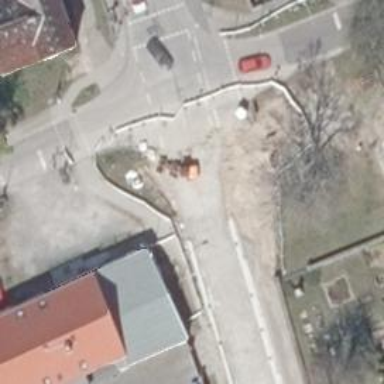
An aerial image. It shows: Footway.